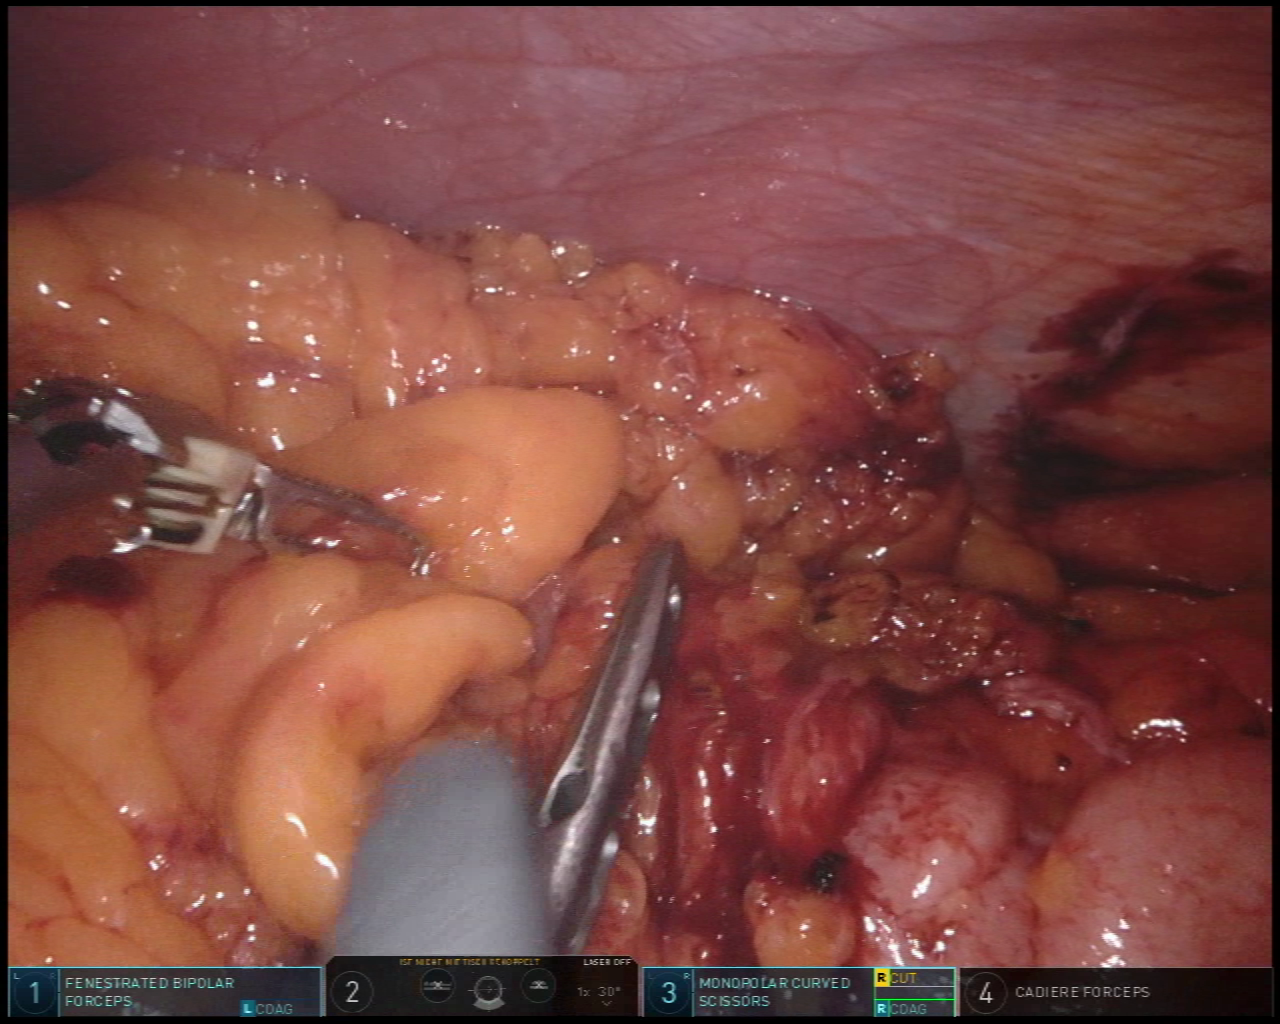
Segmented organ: abdominal_wall
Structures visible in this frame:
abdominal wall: yes
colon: yes
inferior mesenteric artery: no
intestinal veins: no
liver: no
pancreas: no
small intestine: no
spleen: no
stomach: no
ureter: no
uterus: no
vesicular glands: no